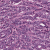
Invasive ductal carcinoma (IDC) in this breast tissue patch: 1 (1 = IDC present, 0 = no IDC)